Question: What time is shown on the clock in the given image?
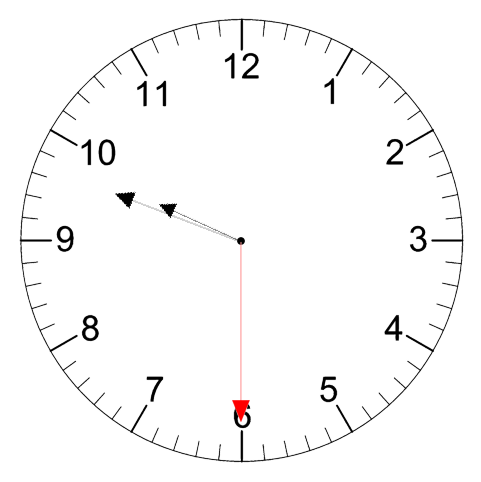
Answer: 09:48:30